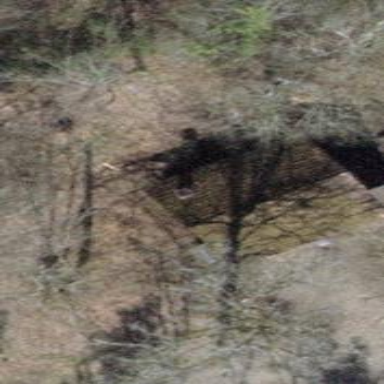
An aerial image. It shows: Hut.